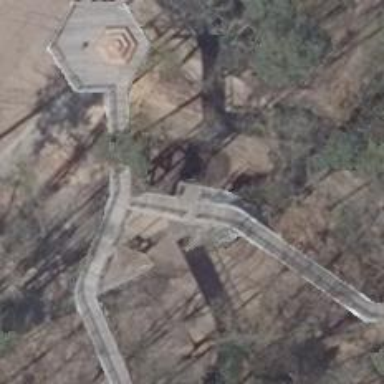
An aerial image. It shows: Boardwalk footway bridge with beam structure.